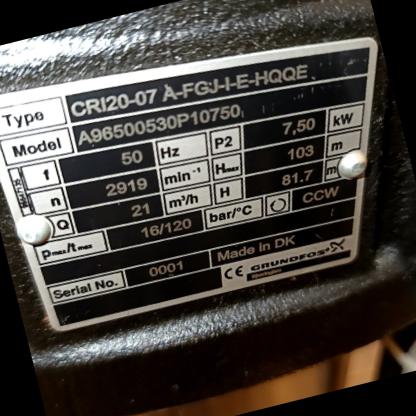
Klasa: tabliczka-znamionowa